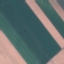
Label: AnnualCrop